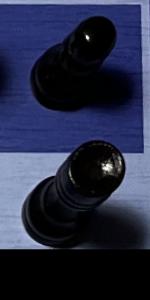
Label: Rook_Black